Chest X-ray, PA view. Patient: 53 years old, sex M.
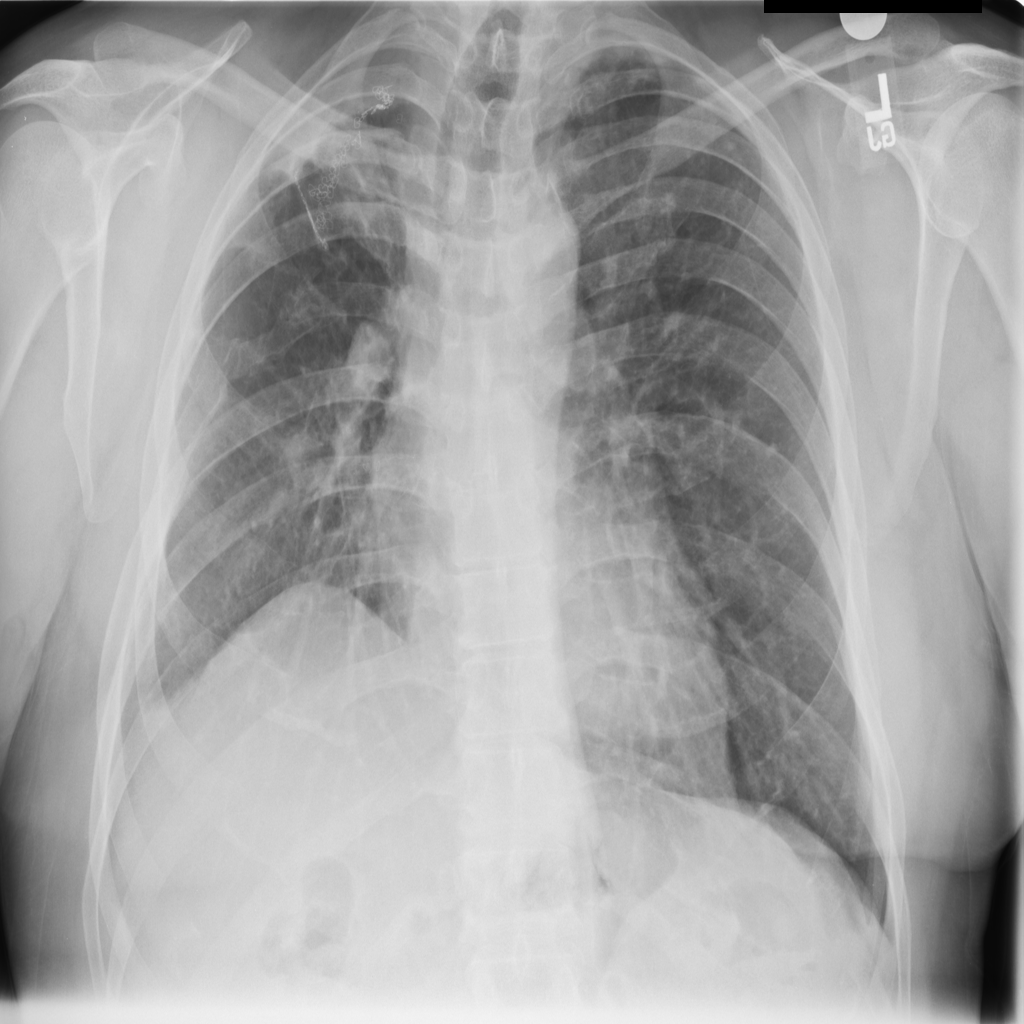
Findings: No Finding